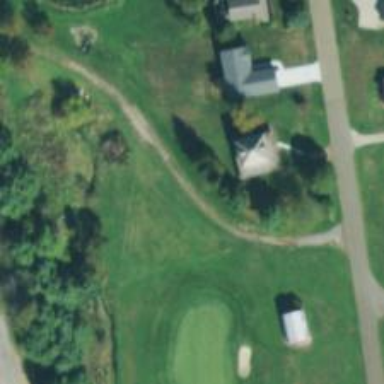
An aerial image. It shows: Service road designated as golf cart path.